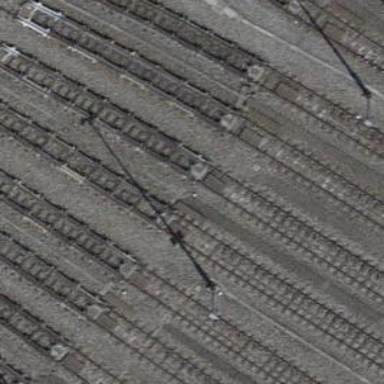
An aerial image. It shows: Railway yard with one track. The yard includes rail track with beam retarder.